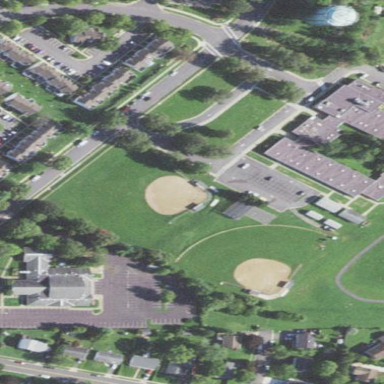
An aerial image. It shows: Baseball/softball pitch for leisure and sports activities.